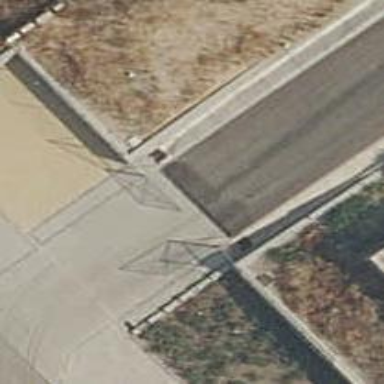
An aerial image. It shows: Gate.